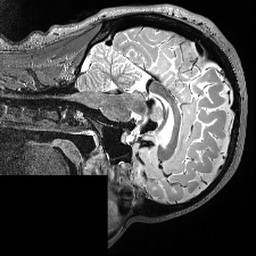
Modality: T2w
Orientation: sagittal
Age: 25
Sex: male